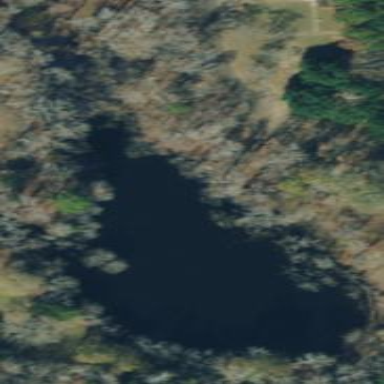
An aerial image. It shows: Pond surrounded by natural water.